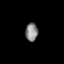
Tissue: prostate
Cell type: T cells
Senescence score: 0.6897
Nuclear area (px): 216
Mean DAPI intensity: 137.458